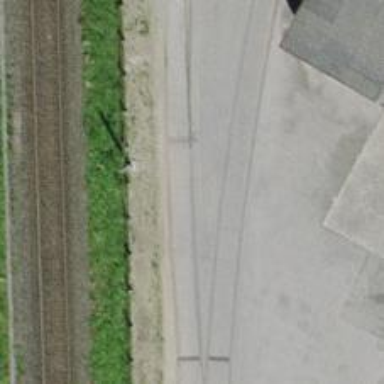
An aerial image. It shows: Railway switch.